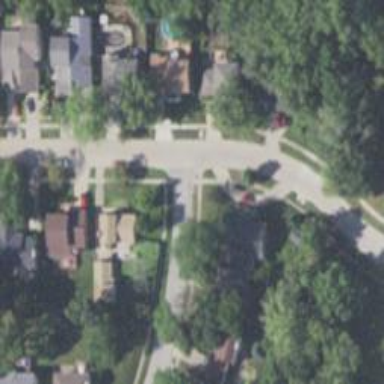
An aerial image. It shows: Neighborhood.